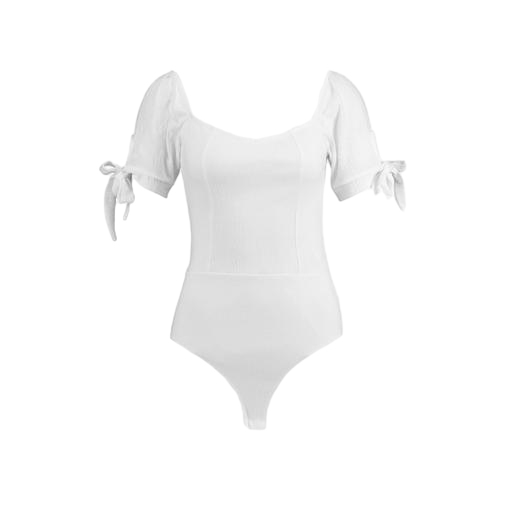
white body suit, white indra tie-front top, white tie-front top, white background